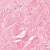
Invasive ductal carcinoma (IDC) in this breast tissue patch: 0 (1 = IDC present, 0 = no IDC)